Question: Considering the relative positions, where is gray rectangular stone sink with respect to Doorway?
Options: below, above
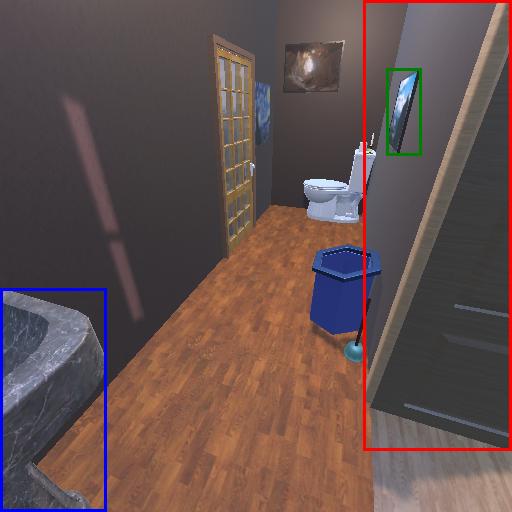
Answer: below